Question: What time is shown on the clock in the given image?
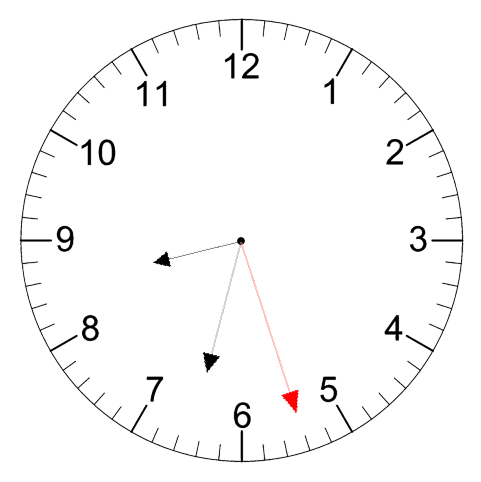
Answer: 08:32:27